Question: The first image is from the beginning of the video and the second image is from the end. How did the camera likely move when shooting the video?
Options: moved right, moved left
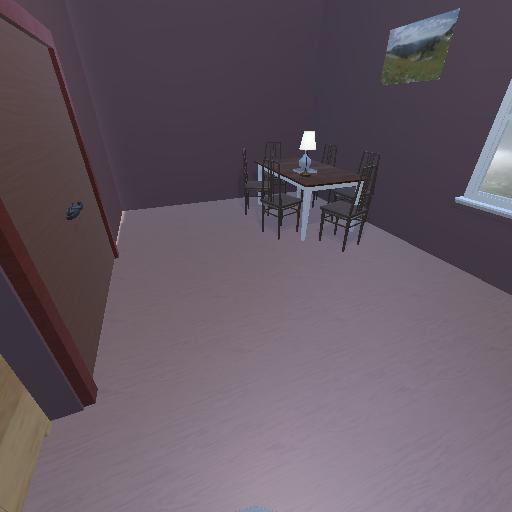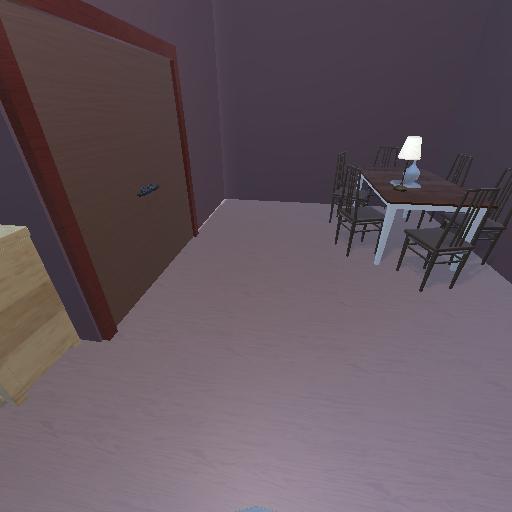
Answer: moved right